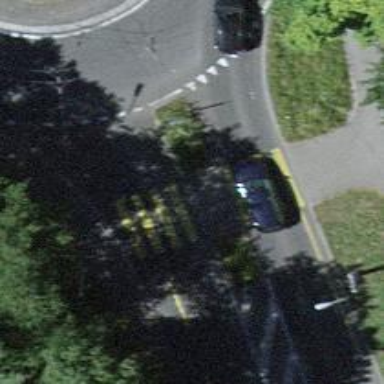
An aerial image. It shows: Kerb barrier.